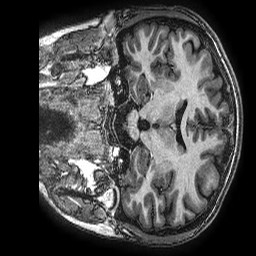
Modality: T1w
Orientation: coronal
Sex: female
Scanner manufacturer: ge
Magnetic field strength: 3 T
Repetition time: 0.00766 s
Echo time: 0.003476 s